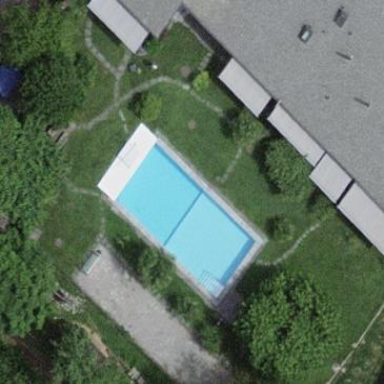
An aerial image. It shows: Swimming pool located in leisure land.